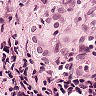
Metastatic tissue present: yes